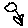
Label: flower